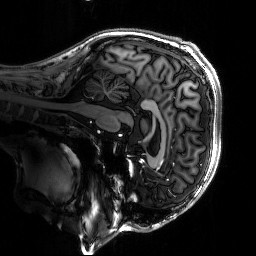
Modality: T1w
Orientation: sagittal
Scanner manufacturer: siemens
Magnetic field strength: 6.98 T
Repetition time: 3.58 s
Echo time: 0.00141 s